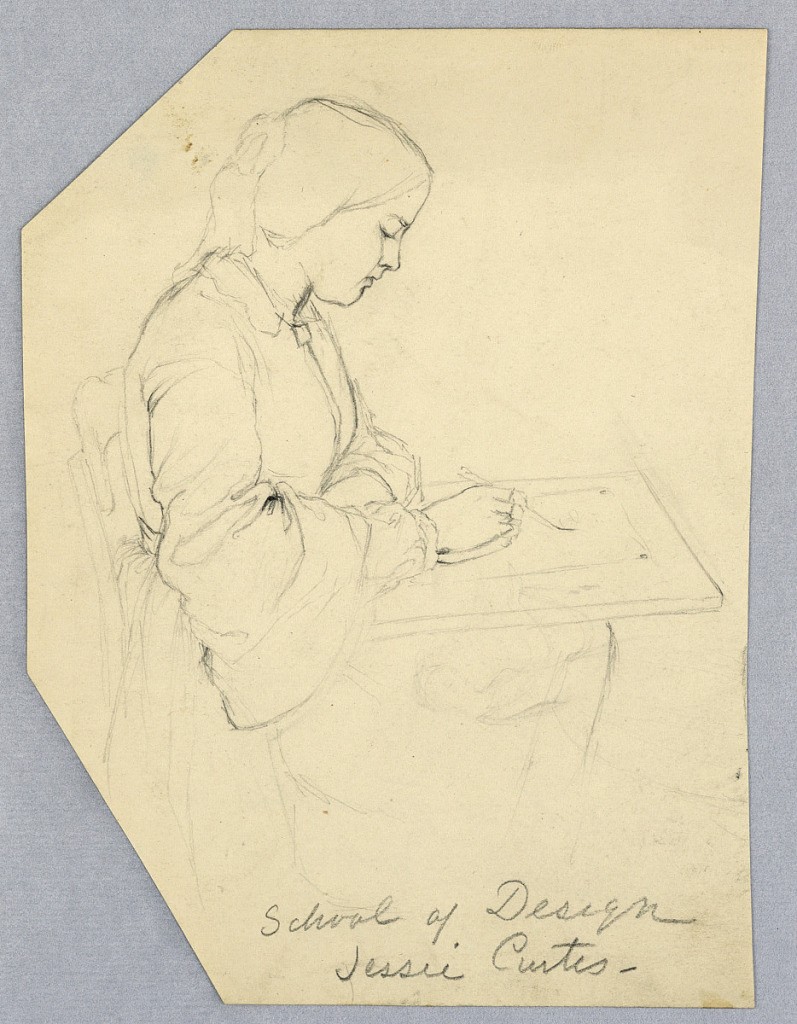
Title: A woman drawing
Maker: Jessie Curtis
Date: ca. 1860
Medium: Pencil on paper
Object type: Drawing
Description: Vertical rectangle. A woman, probably a Cooper Union student, seen in right profile, seated at a drawing table, working. Inscribed below (in pencil): "School of Design / Jessie Curtis." Verso: fragments of figure sketches and ink notations in the hand of Alice Donlevy.